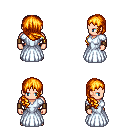
a pixel art fantasy rpg character, male body template, human, light skin, underdress, gold greaves, light blonde right-swept hairstyle, leather bracers, black slippers, four views (front, back, left, right), 2x2 character sprite sheet, small pixel art, hard edges, no anti-aliasing